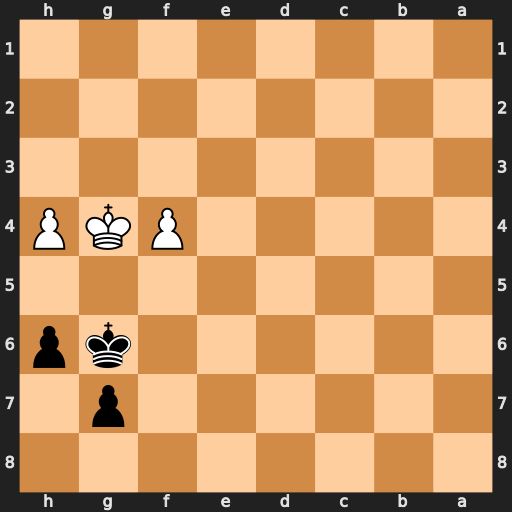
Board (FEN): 8/6p1/6kp/8/5PKP/8/8/8
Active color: b
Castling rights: -
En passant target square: -
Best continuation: h5+ Kf3 Kf5 Ke3 Kg4